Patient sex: M
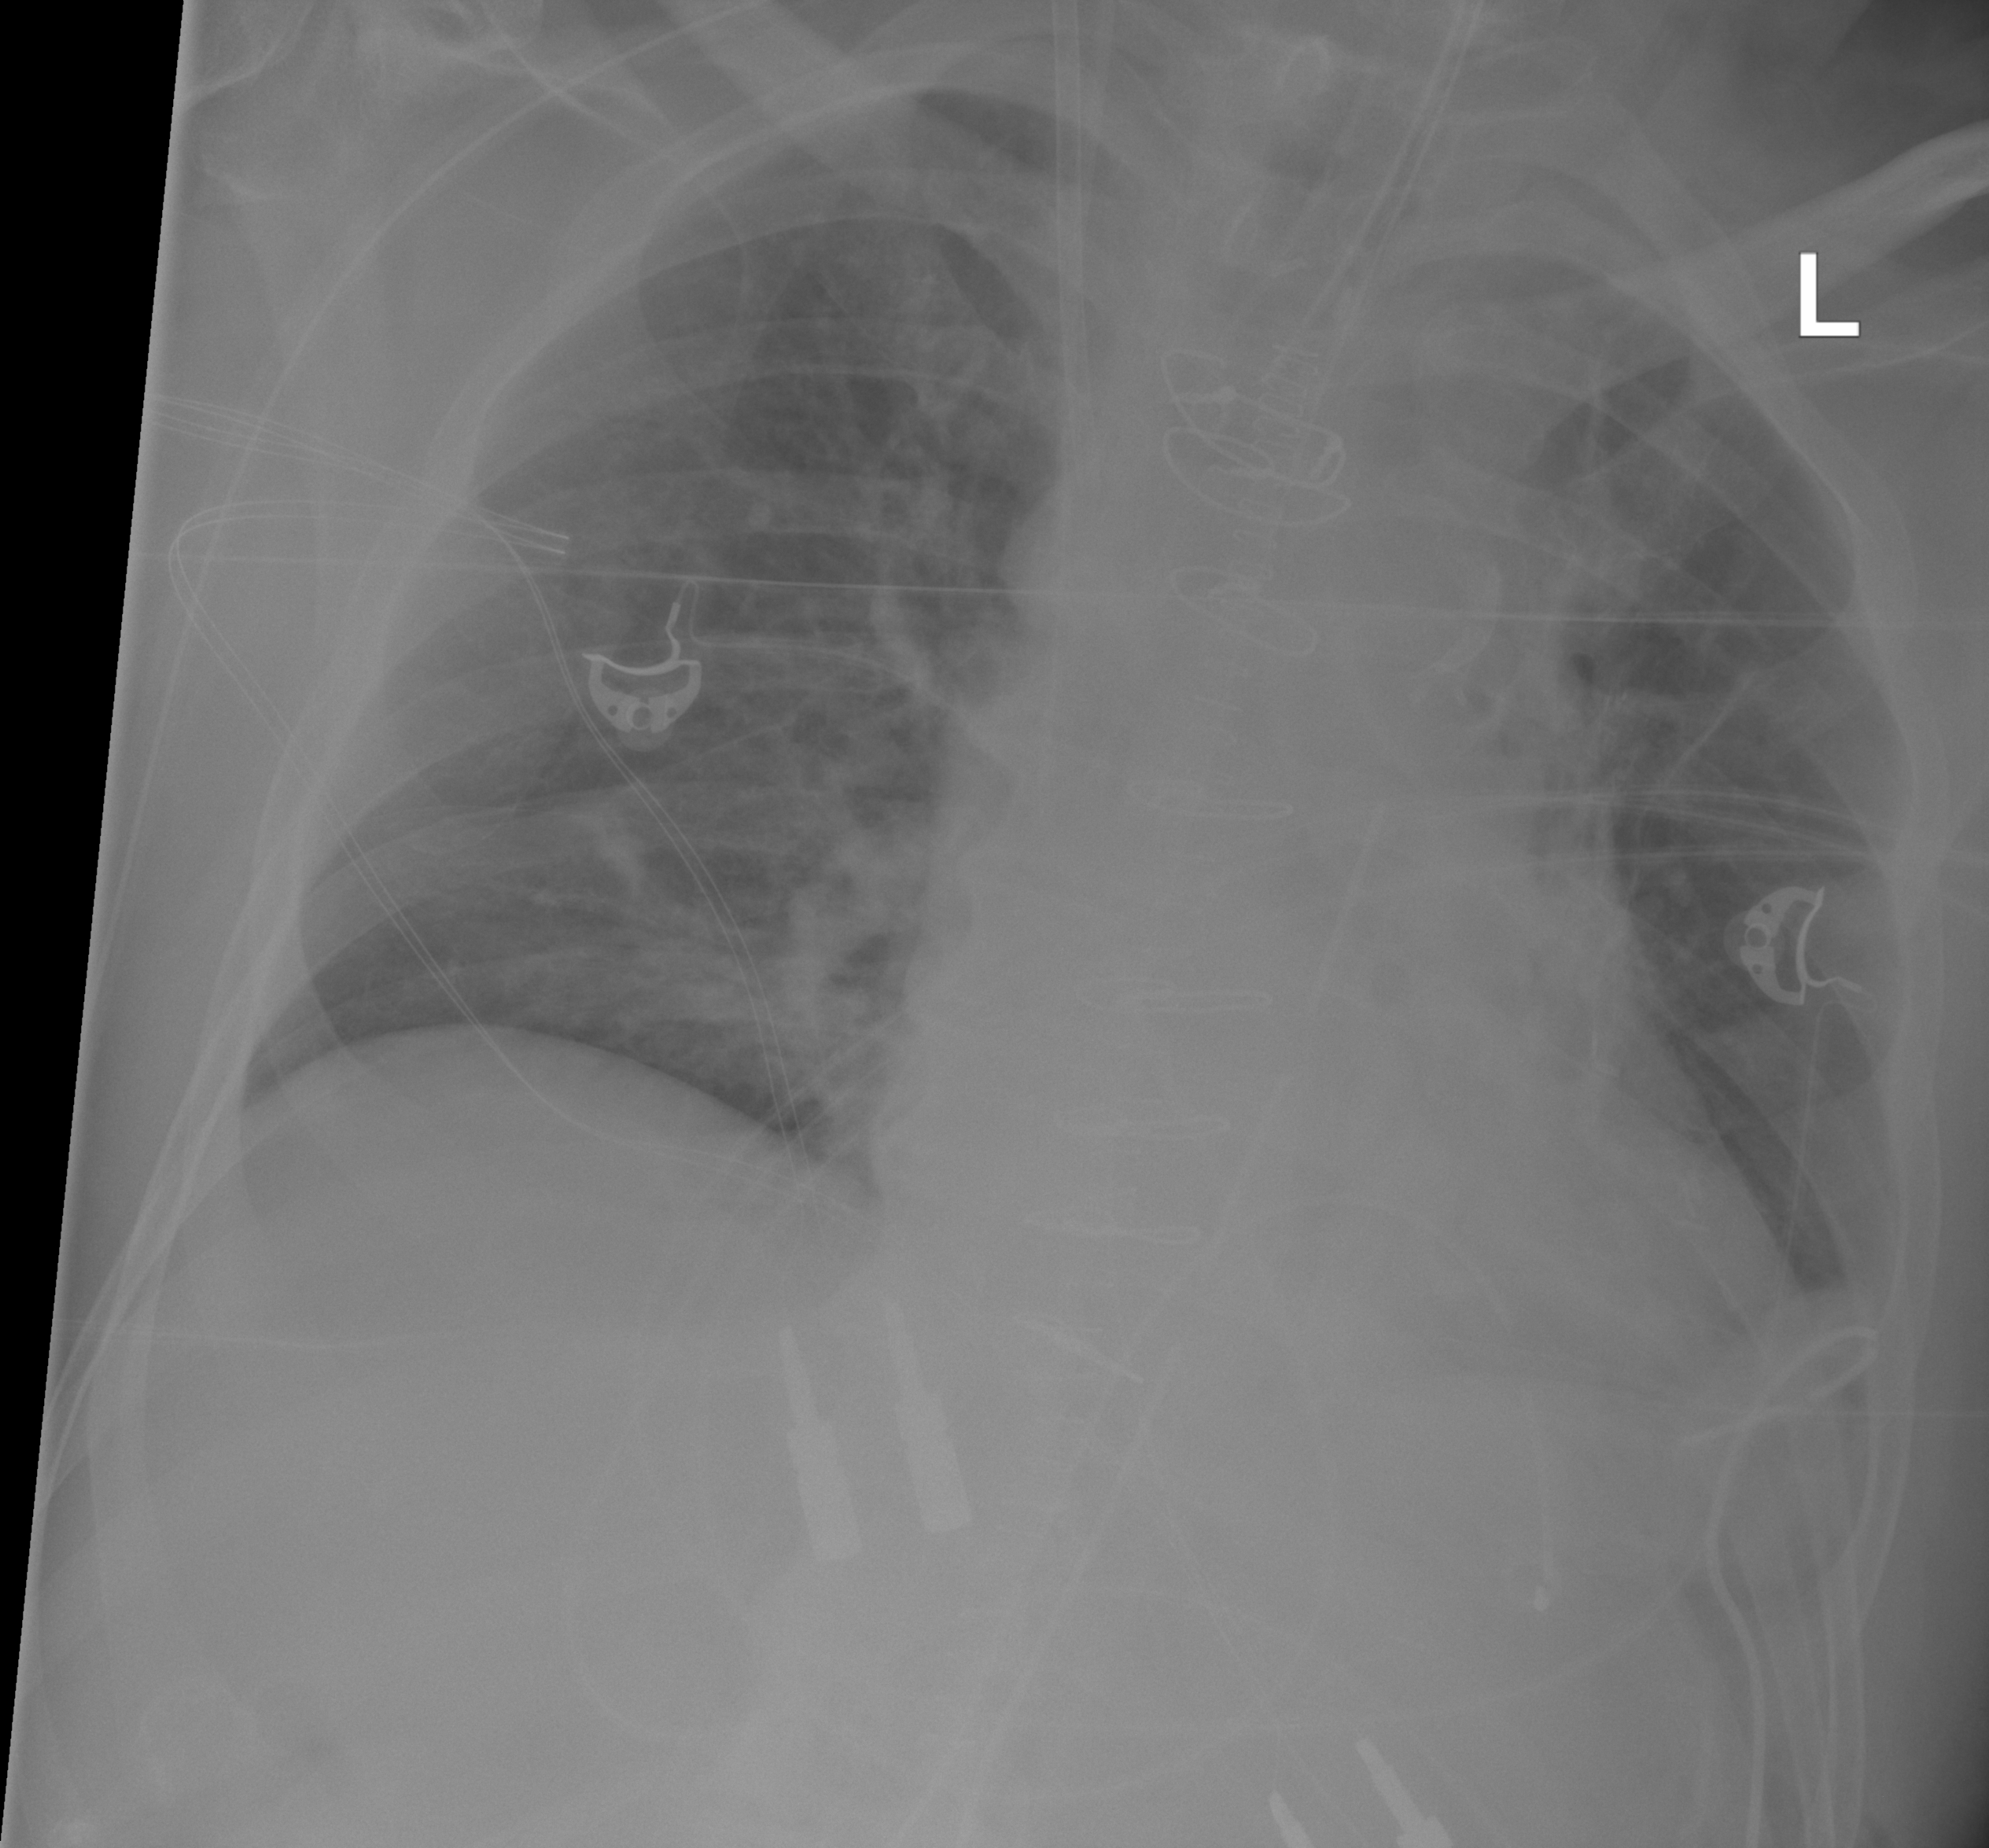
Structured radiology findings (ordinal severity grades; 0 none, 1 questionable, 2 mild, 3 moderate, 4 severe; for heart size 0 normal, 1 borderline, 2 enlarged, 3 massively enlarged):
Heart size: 2
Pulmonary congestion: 0
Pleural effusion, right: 0
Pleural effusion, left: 1
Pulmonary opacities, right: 0
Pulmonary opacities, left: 0
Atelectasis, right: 0
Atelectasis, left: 1